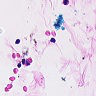
Metastatic tissue present: no